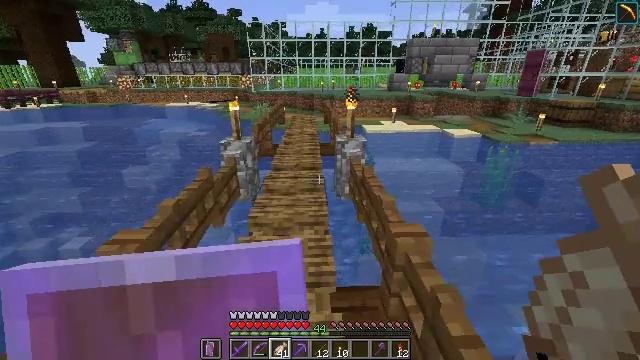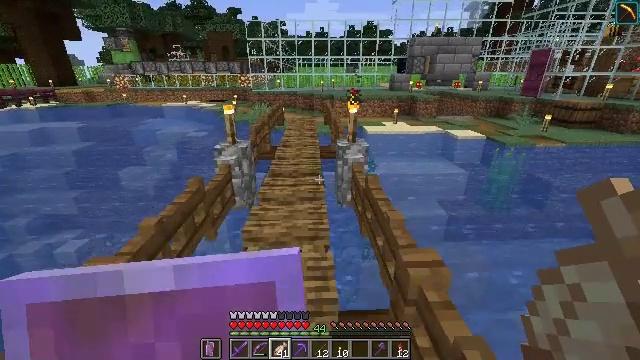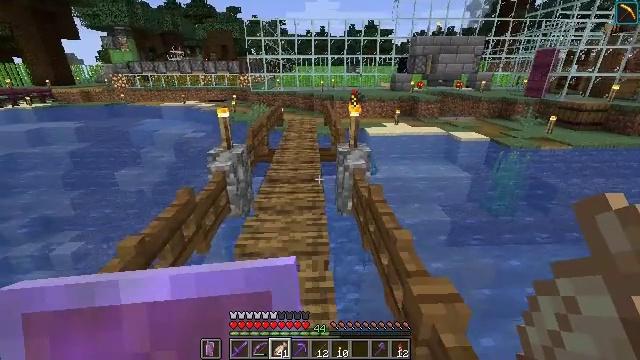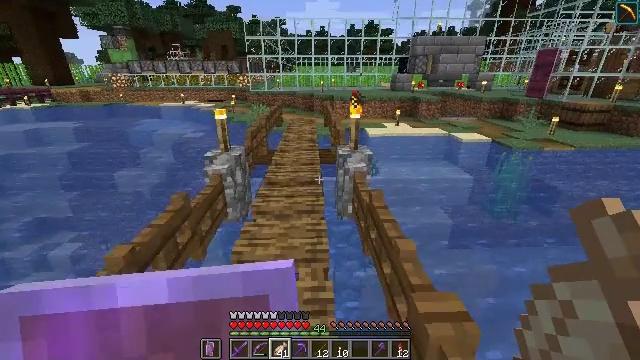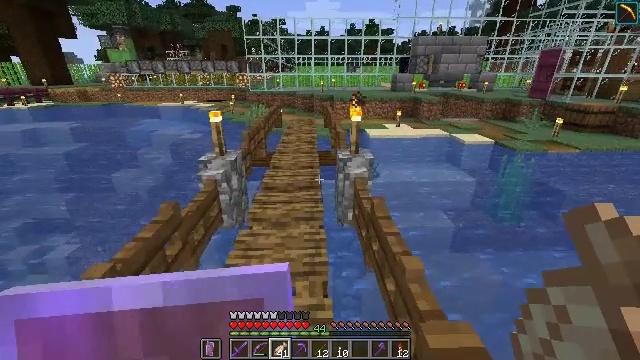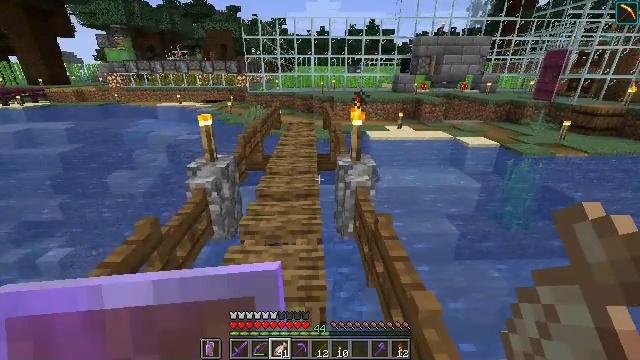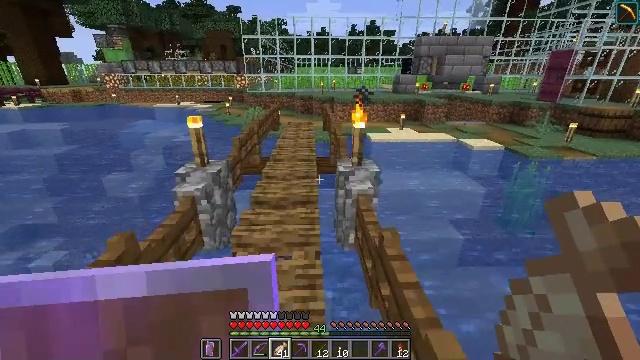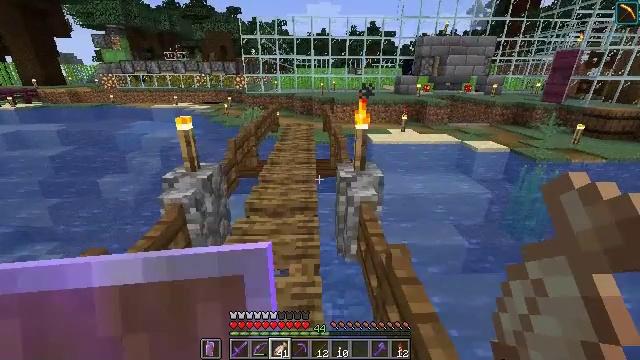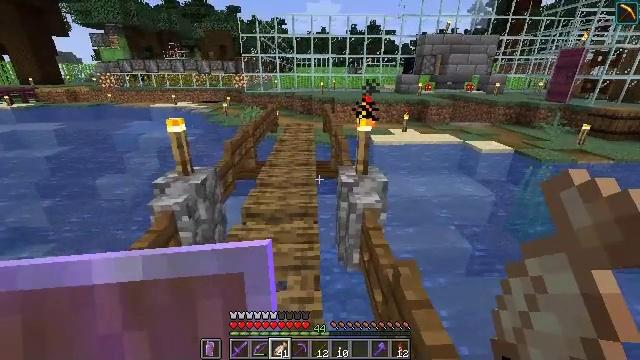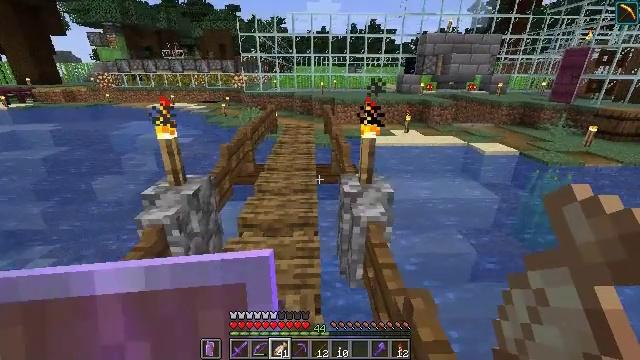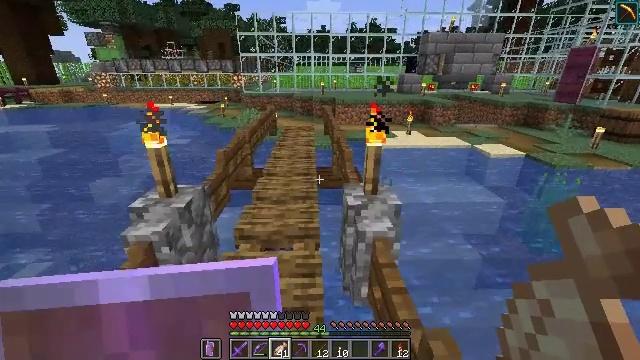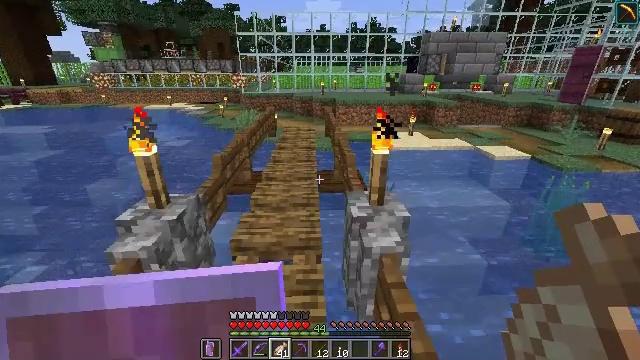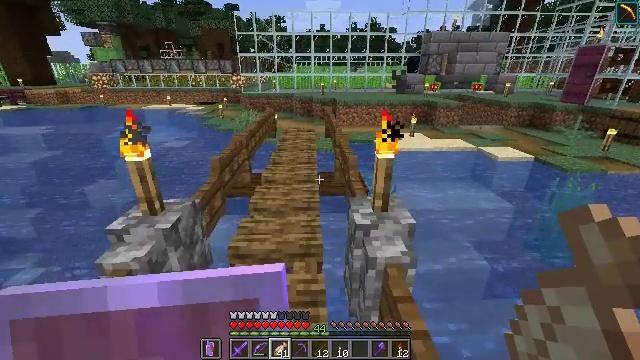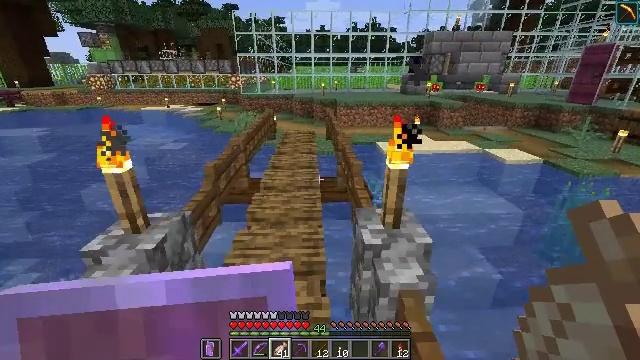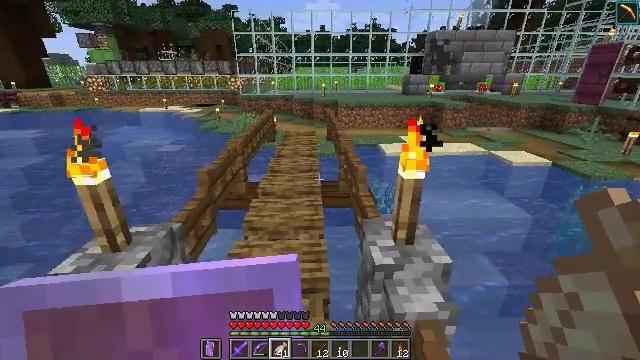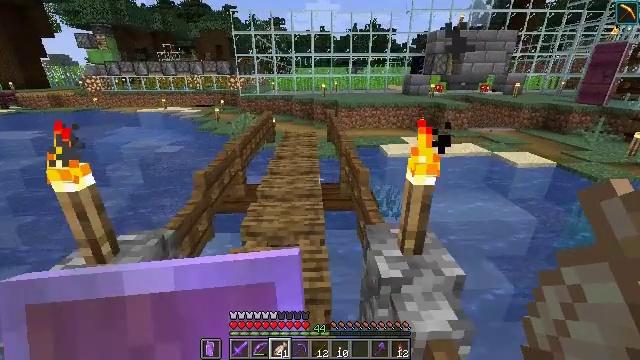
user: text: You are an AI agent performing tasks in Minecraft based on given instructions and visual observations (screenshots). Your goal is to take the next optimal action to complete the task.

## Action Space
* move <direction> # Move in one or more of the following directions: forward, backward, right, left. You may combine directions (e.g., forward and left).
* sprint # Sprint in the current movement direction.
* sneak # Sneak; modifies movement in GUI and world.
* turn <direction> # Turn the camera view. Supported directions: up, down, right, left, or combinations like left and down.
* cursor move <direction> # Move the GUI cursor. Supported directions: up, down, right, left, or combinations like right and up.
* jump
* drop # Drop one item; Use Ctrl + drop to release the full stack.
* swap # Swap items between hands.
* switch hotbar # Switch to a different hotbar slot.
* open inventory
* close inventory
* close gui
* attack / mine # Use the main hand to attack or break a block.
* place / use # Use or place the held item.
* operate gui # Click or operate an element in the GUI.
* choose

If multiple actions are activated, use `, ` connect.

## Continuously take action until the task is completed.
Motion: motion action
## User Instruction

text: Prepare to craft a stonecutter.
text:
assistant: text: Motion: move forward
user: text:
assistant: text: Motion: move forward
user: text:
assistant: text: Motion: move forward
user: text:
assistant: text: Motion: move forward
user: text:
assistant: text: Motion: move forward
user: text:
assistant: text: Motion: move forward
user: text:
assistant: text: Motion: move forward
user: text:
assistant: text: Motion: move forward
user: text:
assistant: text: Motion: move forward
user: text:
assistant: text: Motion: move forward
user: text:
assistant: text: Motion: move forward
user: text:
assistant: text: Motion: move forward
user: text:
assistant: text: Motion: move forward
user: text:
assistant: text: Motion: move forward
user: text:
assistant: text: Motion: move forward
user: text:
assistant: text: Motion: move forward
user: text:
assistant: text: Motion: move forward
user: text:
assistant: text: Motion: move forward
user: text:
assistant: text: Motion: move forward
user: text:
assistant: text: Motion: move forward
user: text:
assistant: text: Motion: move forward
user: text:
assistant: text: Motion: move forward
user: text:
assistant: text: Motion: move forward
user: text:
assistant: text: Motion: move forward
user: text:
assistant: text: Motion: move forward
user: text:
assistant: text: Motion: move forward
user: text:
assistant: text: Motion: move forward
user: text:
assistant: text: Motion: move forward
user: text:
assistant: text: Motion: move forward
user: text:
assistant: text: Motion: move forward